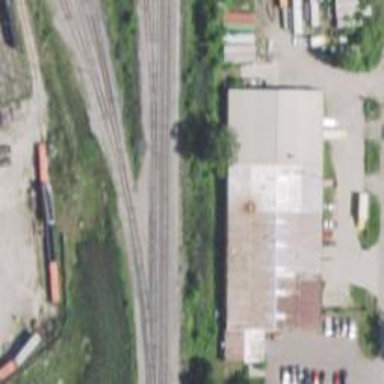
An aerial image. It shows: Rail spur service.